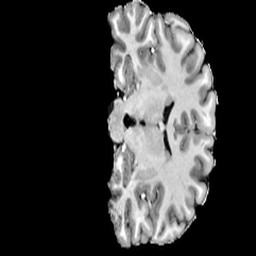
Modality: T1w
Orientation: coronal
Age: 24
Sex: male
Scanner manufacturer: siemens
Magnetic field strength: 6.98 T
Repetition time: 6 s
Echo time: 0.00302 s